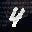
Label: 4